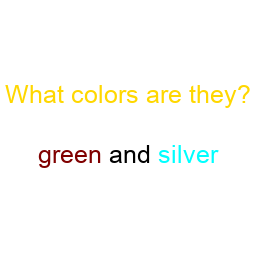
Color: maroon, cyan
Color name shown: green, silver
Background color: white
Question text color: gold